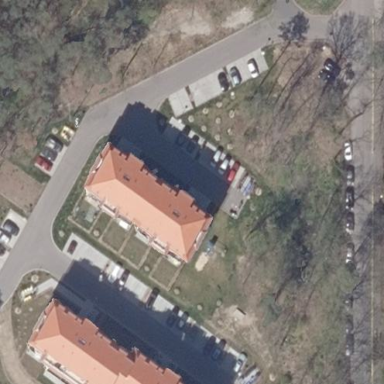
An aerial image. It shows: Apartments building with mansard roof.